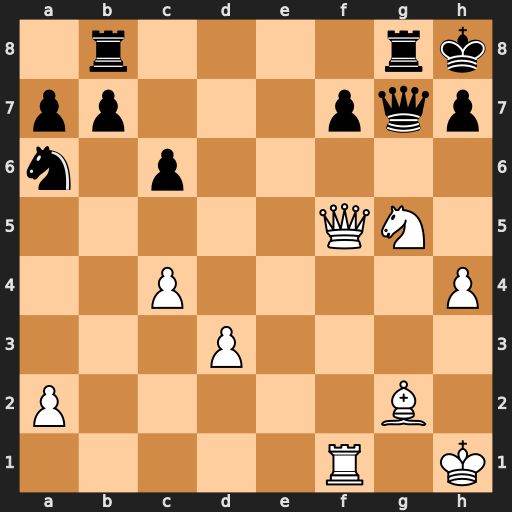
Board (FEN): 1r4rk/pp3pqp/n1p5/5QN1/2P4P/3P4/P5B1/5R1K
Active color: w
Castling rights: -
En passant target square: -
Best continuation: Nxf7+ Qxf7 Qxf7